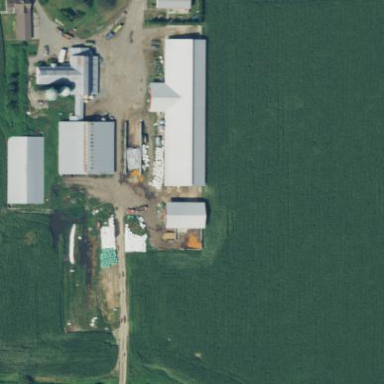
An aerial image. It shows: Farmyard area.